Question: Ugh. So noobish, but I can't seem to parse this string into valid JSON within Javascript. How should I? This data is coming from a Foursquare checkin.

'''
"{"id":"52e2ac6511d28d5cd63ee41f","createdAt":<PHONE>,"type":"checkin","shout":"Vd","timeZone":"America\/Denver","timeZoneOffset":-420,"user":{"id":"76097213","firstName":"SpencerTesting","lastName":"GardnerTesting","gender":"none","relationship":"self","photo":"https:\/\/foursquare.com\/img\/blank_boy.png","tips":{"count":0},"lists":{"groups":[{"type":"created","count":1,"items":[]}]},"homeCity":"Pleasant Grove, UT","bio":"","contact":{"email":"email@email.com"}},"venue":{"id":"4b83ec97f964a520d81631e3","name":"Joseph Smith Building","contact":{},"location":{"address":"770 E University Pkwy","crossStreet":"at BYU","lat":40.245901424248,"lng":-111.65174603462219,"postalCode":"84604","cc":"US","city":"Provo","state":"UT","country":"United States"},"categories":[{"id":"4bf58dd8d48988d198941735","name":"College Academic Building","pluralName":"College Academic Buildings","shortName":"Academic Building","icon":"https:\/\/ss1.4sqi.net\/img\/categories\/education\/default.png","parents":["College & University"],"primary":true}],"verified":false,"stats":{"checkinsCount":1695,"usersCount":281,"tipCount":1},"likes":{"count":0,"groups":[]},"beenHere":{"count":0}}}"
'''
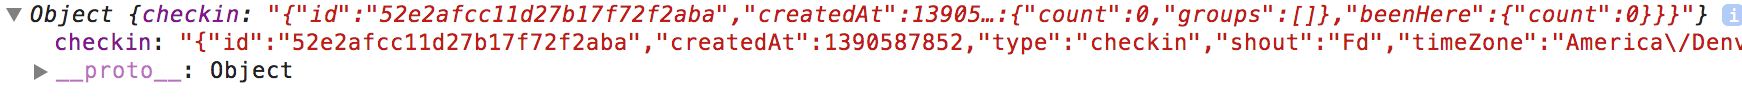
Answer: Use single quotes around the string rather than double quotes:
'''
JSON.parse('{"id":"52e2ac6511d28d5cd63ee41f","createdAt":<PHONE>,"type":"checkin","shout":"Vd","timeZone":"America\/Denver","timeZoneOffset":-420,"user":{"id":"76097213","firstName":"SpencerTesting","lastName":"GardnerTesting","gender":"none","relationship":"self","photo":"https:\/\/foursquare.com\/img\/blank_boy.png","tips":{"count":0},"lists":{"groups":[{"type":"created","count":1,"items":[]}]},"homeCity":"Pleasant Grove, UT","bio":"","contact":{"email":"email@email.com"}},"venue":{"id":"4b83ec97f964a520d81631e3","name":"Joseph Smith Building","contact":{},"location":{"address":"770 E University Pkwy","crossStreet":"at BYU","lat":40.245901424248,"lng":-111.65174603462219,"postalCode":"84604","cc":"US","city":"Provo","state":"UT","country":"United States"},"categories":[{"id":"4bf58dd8d48988d198941735","name":"College Academic Building","pluralName":"College Academic Buildings","shortName":"Academic Building","icon":"https:\/\/ss1.4sqi.net\/img\/categories\/education\/default.png","parents":["College & University"],"primary":true}],"verified":false,"stats":{"checkinsCount":1695,"usersCount":281,"tipCount":1},"likes":{"count":0,"groups":[]},"beenHere":{"count":0}}}')
'''
works for me.
In the case that the string is dynamically generated and actually contains the '"' character, follow dandavis's suggestion of removing the '"' using 'JSON.parse(str.slice(1,-1))' where 'str' contains the JSON response to your Foursquare API call.
However, this shouldn't be necessary since the surrounding quotes are a side effect of printing to the console. In reality, the value of the 'checkin' key is perfectly valid JSON that can be parsed regularly with 'JSON.parse'. However, if copied off the console, the extra '"' need to be replaced since all the inner '"' aren't displayed as escaped in the console.
you're using a jQuery and not vanilla JS to send your AJAX queries, specifying 'dataType: 'json'' during the query will automatically result in parsed data passed to the 'success' callback. I believe this is the default behavior for '$.ajax()' if the response type is 'application/json' or equivalent.